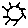
Label: sun